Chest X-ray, PA view. Patient: 26 years old, sex M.
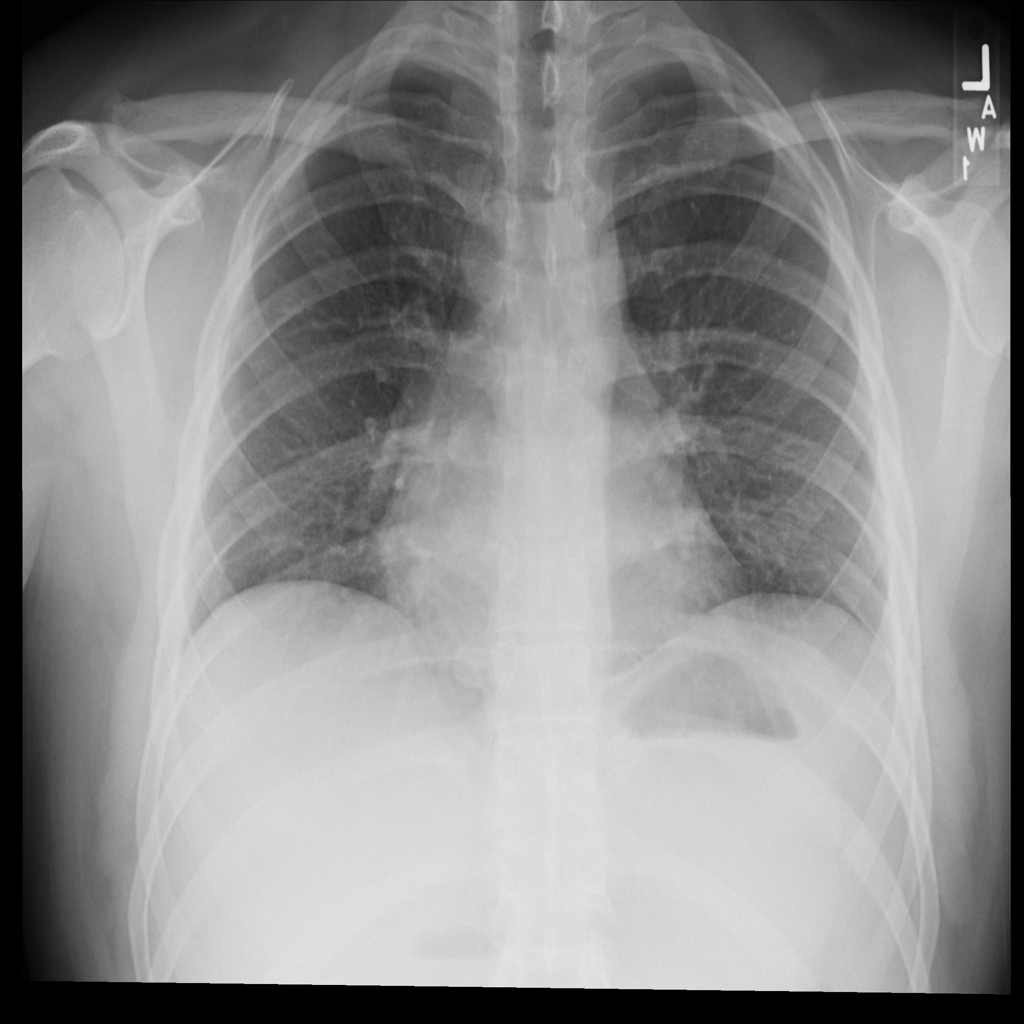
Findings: Atelectasis